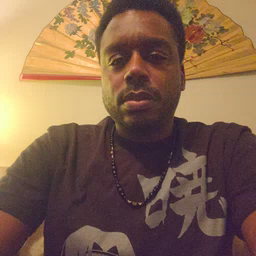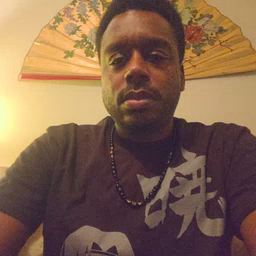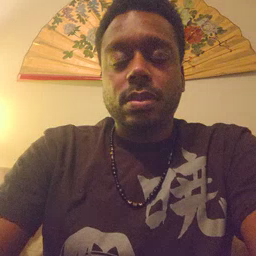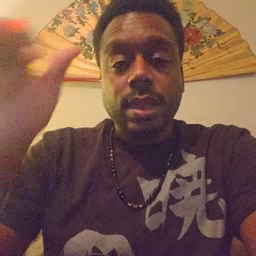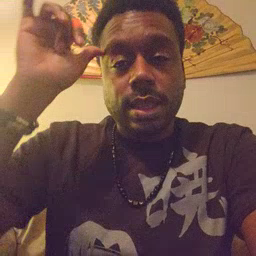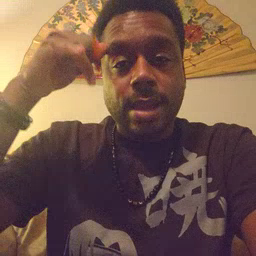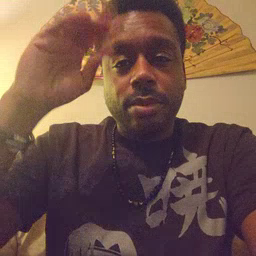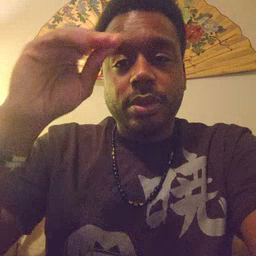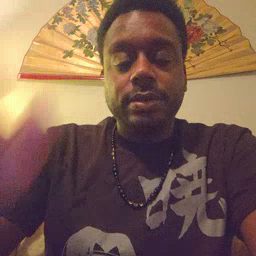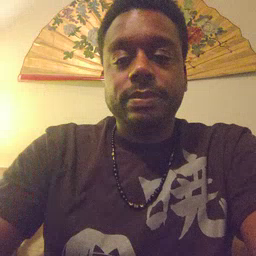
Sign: cowboy